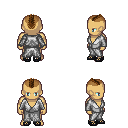
a pixel art fantasy rpg character, male body template, human, tanned skin, white robe, metal pants, brown short mohawk hairstyle, ghillies, four views (front, back, left, right), 2x2 character sprite sheet, small pixel art, hard edges, no anti-aliasing